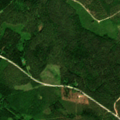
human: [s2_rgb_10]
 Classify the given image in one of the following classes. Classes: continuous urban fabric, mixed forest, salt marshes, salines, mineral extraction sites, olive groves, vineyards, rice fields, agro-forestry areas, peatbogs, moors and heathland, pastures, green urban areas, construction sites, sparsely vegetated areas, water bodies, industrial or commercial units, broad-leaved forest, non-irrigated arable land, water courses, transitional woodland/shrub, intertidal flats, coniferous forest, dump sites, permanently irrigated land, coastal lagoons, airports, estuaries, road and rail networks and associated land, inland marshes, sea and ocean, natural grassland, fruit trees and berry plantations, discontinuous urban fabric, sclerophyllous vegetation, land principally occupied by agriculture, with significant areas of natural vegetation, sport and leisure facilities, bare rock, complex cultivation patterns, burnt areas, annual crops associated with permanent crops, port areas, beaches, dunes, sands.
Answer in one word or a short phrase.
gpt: coniferous forest, mixed forest